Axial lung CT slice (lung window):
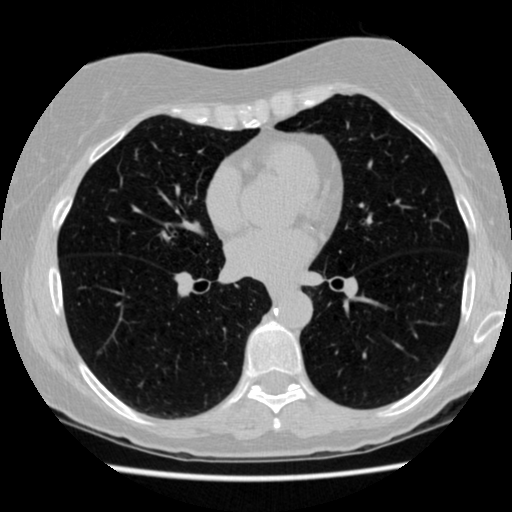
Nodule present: no